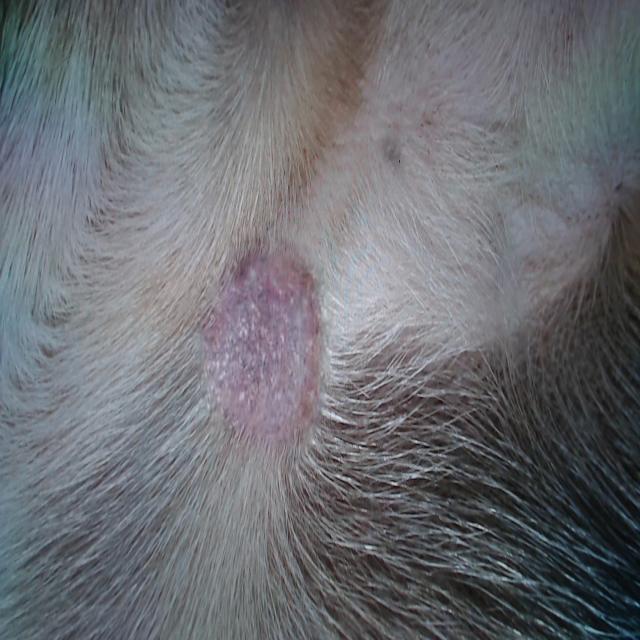
Canine ringworm (Dermatophytosis) — fungal infection caused by Microsporum or Trichophyton. Presents with circular alopecia, scaling, crusting, and broken hairs.